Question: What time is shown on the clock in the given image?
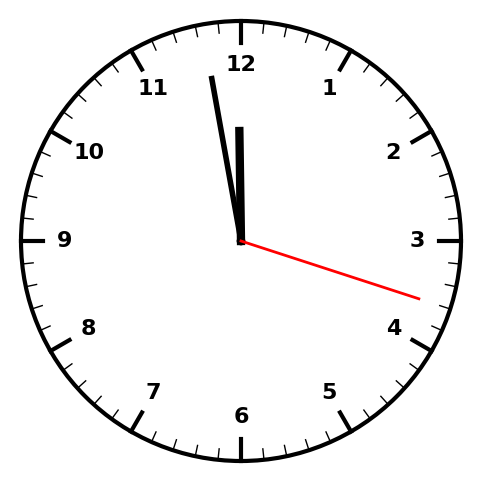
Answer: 11:58:18